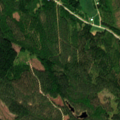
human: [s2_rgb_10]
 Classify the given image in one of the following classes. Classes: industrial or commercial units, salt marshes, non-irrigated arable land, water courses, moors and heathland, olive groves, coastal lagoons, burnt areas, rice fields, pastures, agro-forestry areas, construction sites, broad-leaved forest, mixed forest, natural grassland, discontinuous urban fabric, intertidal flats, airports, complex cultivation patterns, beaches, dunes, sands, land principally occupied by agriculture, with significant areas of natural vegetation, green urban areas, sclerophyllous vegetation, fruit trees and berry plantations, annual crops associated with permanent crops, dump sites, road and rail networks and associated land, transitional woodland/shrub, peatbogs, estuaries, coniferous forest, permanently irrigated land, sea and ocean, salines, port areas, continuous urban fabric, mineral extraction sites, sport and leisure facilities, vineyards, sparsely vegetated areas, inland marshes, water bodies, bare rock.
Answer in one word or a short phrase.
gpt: coniferous forest, mixed forest, transitional woodland/shrub